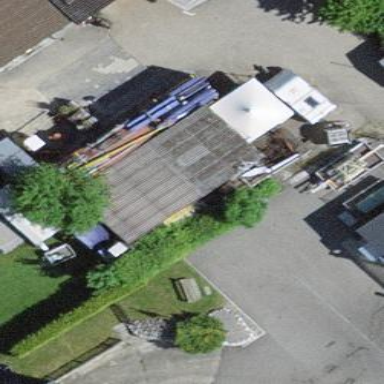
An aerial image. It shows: Garage building.